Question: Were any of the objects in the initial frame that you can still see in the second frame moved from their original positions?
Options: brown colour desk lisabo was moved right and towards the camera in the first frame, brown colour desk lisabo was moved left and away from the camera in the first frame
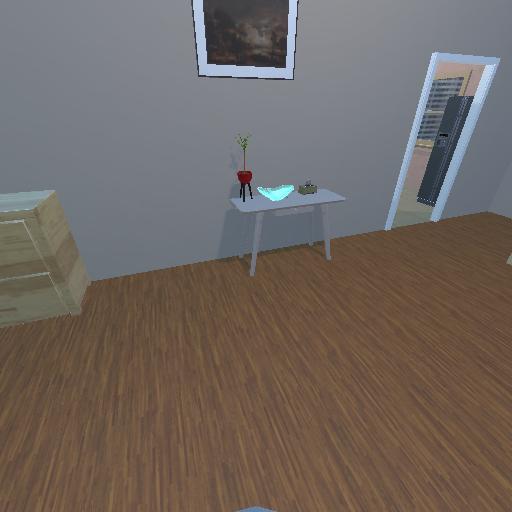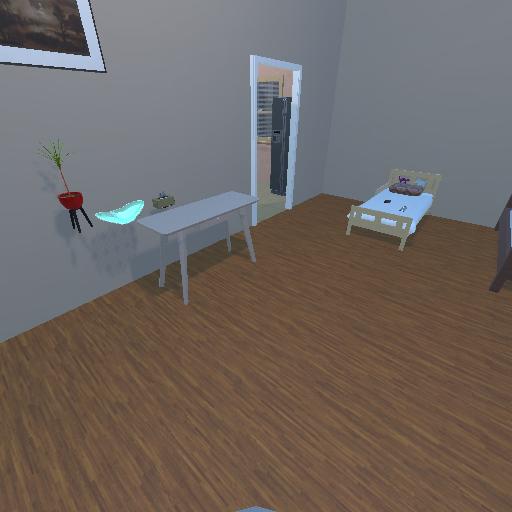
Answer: brown colour desk lisabo was moved right and towards the camera in the first frame